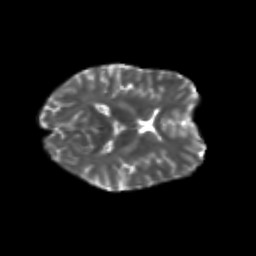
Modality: T2w
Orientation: axial
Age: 19
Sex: female
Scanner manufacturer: siemens
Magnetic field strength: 3 T
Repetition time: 3.5 s
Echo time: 0.104 s